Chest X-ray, AP view. Patient: 63 years old, sex M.
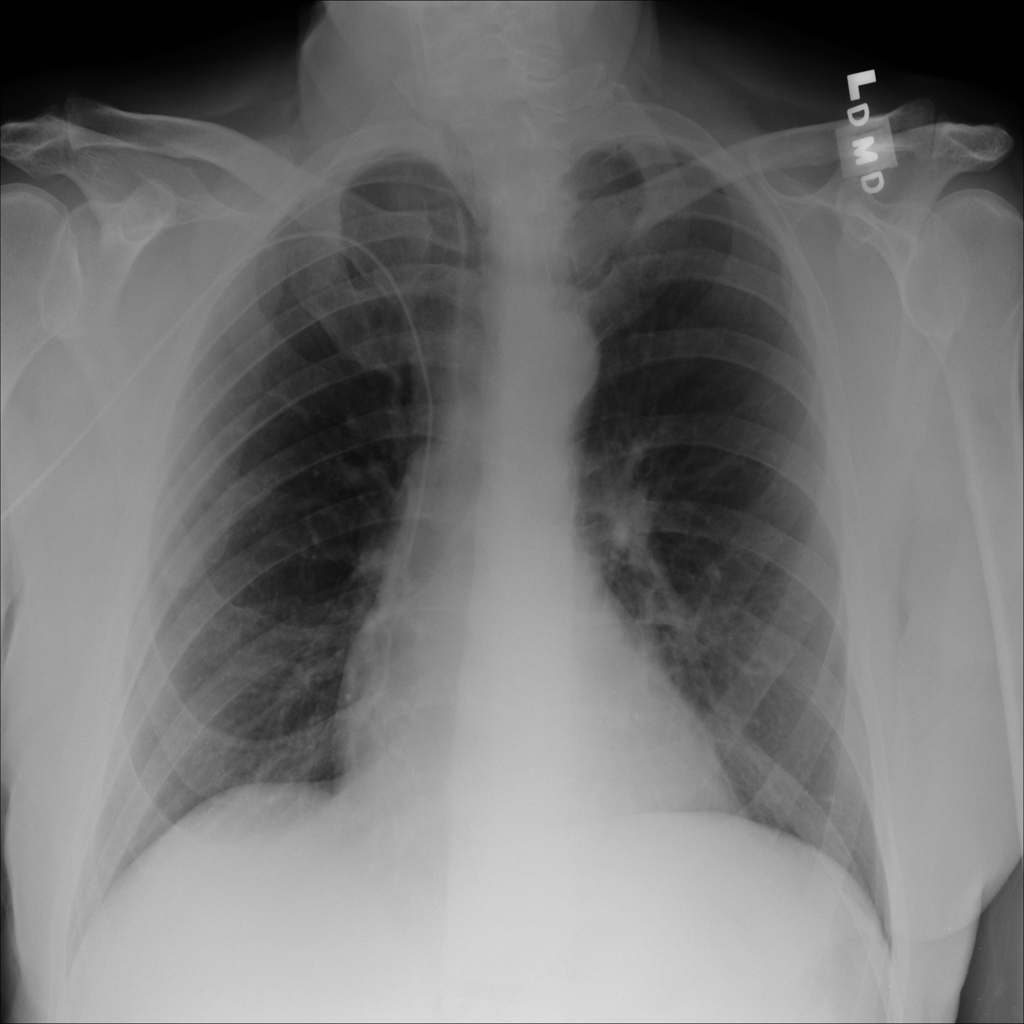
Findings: No Finding